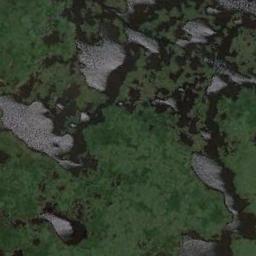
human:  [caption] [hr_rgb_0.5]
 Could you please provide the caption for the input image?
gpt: There are two small lakes in this wetland  , and the rest area is covered by vegetation .

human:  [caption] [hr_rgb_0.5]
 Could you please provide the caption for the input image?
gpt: The surface of the lake in a wetland is covered with a large dense dark green and light green mixed plants .

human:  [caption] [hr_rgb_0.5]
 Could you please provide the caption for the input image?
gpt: The wetland consists of green plants and water .

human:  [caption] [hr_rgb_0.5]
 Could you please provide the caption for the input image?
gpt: There are many different shapes and sizes of water around the wetlands .

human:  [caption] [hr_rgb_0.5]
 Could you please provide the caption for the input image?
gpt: There are many green plants and some lakes on the wetland .